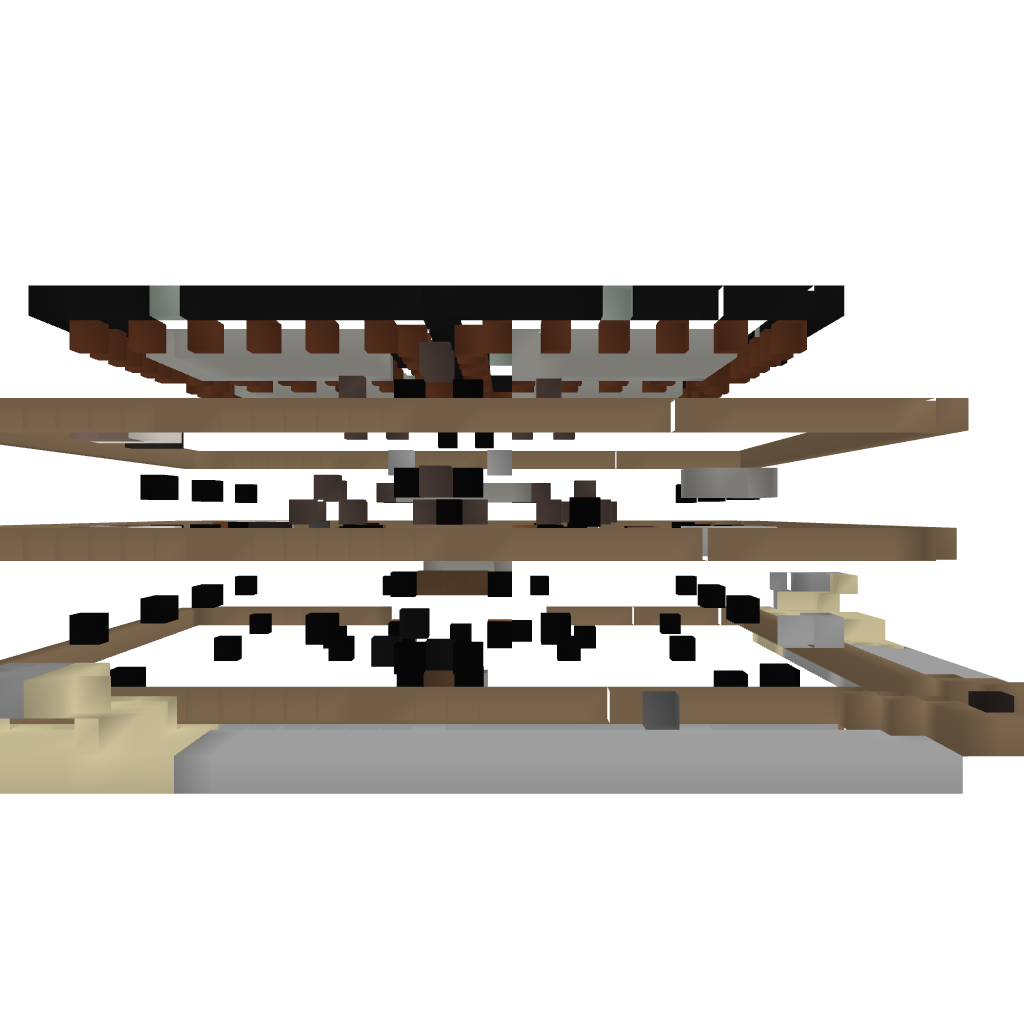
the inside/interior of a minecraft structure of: QuartzHouse